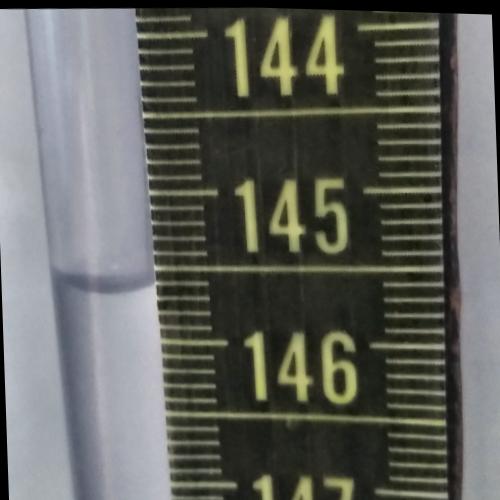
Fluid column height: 145.6 cm